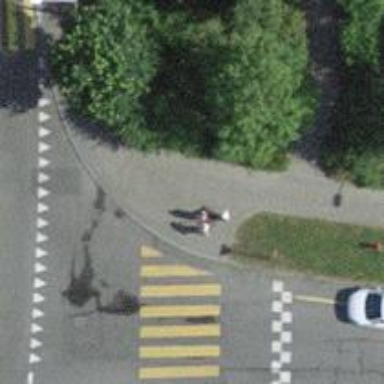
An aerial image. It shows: Kerb serving as barrier.